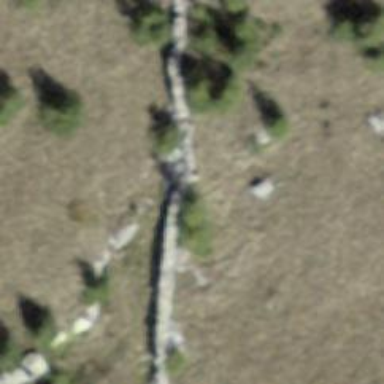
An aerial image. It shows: Wall is shown in the image.